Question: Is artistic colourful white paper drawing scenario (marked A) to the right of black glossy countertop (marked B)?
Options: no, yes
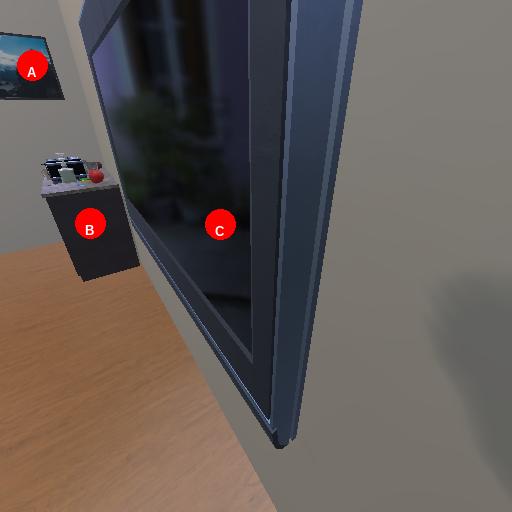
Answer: no